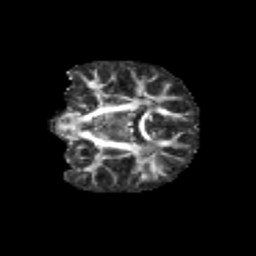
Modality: FA
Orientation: coronal
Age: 9
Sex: female
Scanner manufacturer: siemens
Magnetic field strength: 3 T
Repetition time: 3.8 s
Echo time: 0.07 s